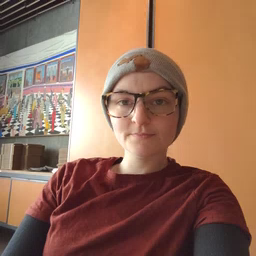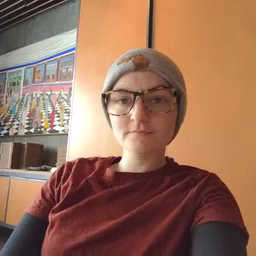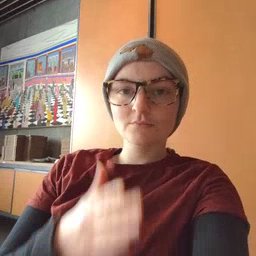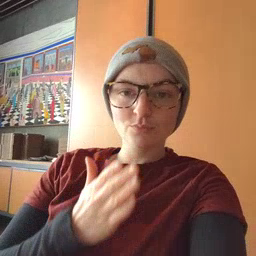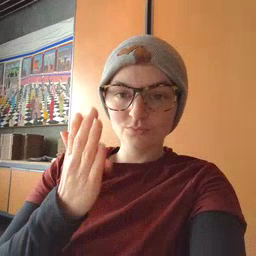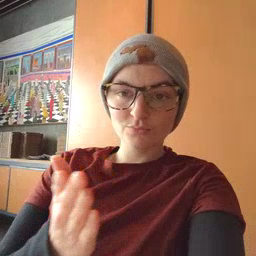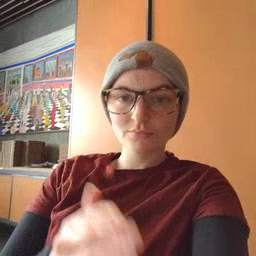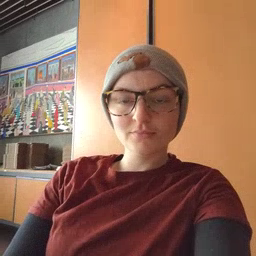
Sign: boat